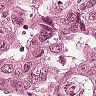
Metastatic tissue present: yes